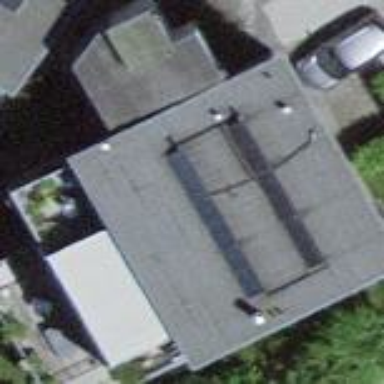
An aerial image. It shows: Terrace building.